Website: walmart
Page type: billing-address
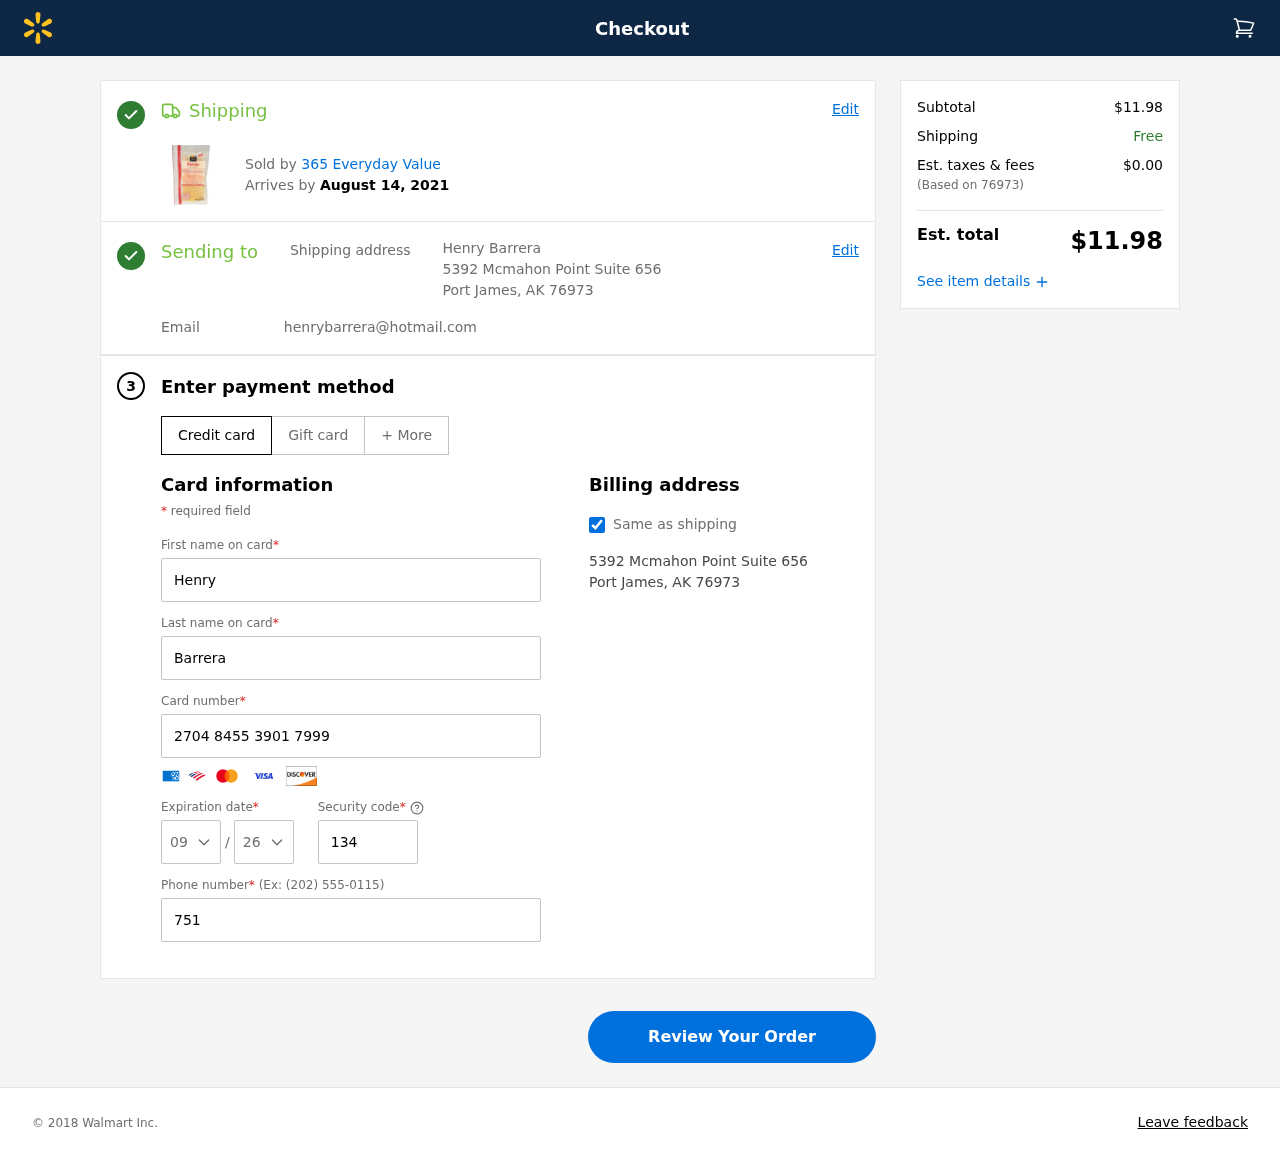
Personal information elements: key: PII_CARD_CVV
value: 134
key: PII_CARD_EXPIRY_MONTH
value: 09
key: PII_CARD_EXPIRY_YEAR
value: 26
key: PII_CARD_NUMBER
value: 2704 8455 3901 7999
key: PII_CITY_STATE_ZIP
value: Port James, AK 76973
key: PII_EMAIL
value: henrybarrera@hotmail.com
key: PII_FIRSTNAME
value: Henry
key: PII_FULLNAME
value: Henry Barrera
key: PII_LASTNAME
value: Barrera
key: PII_PHONE
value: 7518889809
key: PII_POSTCODE
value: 76973
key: PII_STREET
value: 5392 Mcmahon Point Suite 656
Product elements: key: PRODUCT1_BRAND
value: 365 Everyday Value
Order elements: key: ORDER_DELIVERY_DATE
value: August 14, 2021
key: ORDER_SUBTOTAL
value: $11.98
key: ORDER_TAX
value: $0.00
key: ORDER_TOTAL
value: $11.98